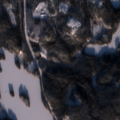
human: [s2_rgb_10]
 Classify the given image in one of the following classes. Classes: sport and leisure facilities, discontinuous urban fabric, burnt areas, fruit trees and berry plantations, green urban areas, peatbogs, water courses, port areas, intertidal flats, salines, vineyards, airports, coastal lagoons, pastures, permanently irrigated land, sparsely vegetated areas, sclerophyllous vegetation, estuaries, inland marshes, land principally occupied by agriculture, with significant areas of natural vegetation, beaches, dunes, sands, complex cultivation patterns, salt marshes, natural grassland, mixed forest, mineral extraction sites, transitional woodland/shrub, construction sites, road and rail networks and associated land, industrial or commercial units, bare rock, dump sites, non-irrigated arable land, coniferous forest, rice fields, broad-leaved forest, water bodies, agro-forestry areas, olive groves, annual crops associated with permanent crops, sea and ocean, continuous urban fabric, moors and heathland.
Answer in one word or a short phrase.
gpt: coniferous forest, mixed forest, transitional woodland/shrub, water bodies